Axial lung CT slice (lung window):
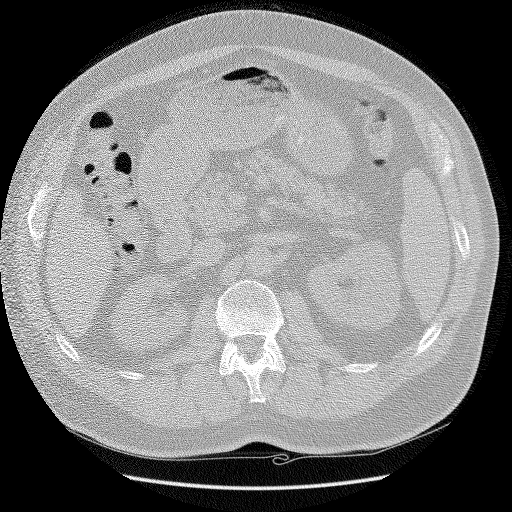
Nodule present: no